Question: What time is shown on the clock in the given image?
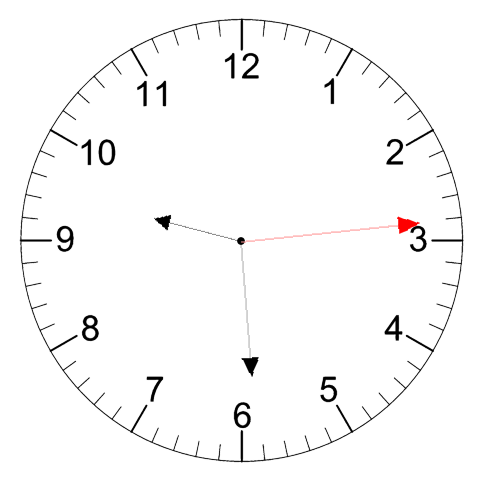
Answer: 09:29:14